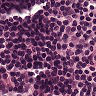
Metastatic tissue present: no